Question: Unlike other JSON data , I have simple arrays of two.
'''
$scope.land = [ elephant, tiger, zebra ];
$scope.water = [ fish , octopus, crab];
'''
I want to put up the array in table using 'ng-repeat'. I tried this but data is not showing in proper format.
'''
<table class="table table-dark">
<thead>
<tr>
<th scope="col">LAND</th>
<th scope="col">WATER</th>
</tr>
</thead>
<tbody>
<tr ng-repeat="l in land track by $index">
<td>{{l}}</td>
<td>fish</td>
</tr>
</tbody>
</table>
'''
<URL>

new data :-
'''
$scope.land = [ 'tiger in zoo', 'tiger in jungle', 'zebra'];
$scope.water = [ 'fish in pond'];
'''
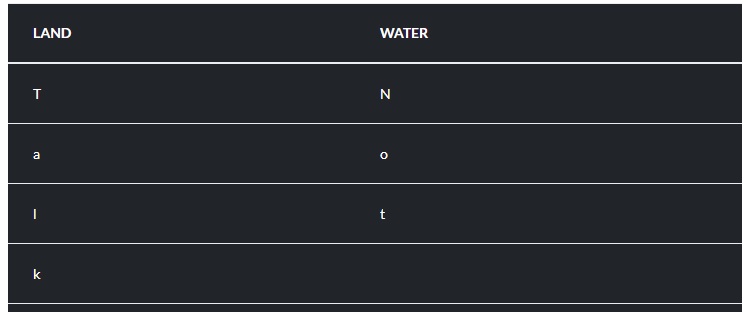
Answer: I think you are trying to display elements of two arrays next to each other (correct me if i'm wrong).
Here is a simple way to do that :
'''
angular.module('myApp', [])
.controller('TestCtrl', function ($scope) {
$scope.land = [ 'tiger in zoo', 'tiger in jungle', 'zebra'];
$scope.water = [ 'fish in pond'];
$scope.combined = [];
var maxLength = ($scope.land.length > $scope.water.length) ? $scope.land.length : $scope.water.length;
//length is to be determined
for(var index = 0; index < maxLength ; index++) {
$scope.combined.push({
land: ($scope.land[index]) ? $scope.land[index] : '',
water: ($scope.water[index]) ? $scope.water[index] : ''
});
}
})
'''
'''
<script src="https://cdnjs.cloudflare.com/ajax/libs/angular.js/1.7.5/angular.min.js"></script>
<div ng-app="myApp" ng-controller="TestCtrl">
<table class="table table-dark">
<thead>
<tr>
<th scope="col">LAND</th>
<th scope="col">WATER</th>
</tr>
</thead>
<tbody>
<tr ng-repeat="item in combined">
<td>{{item.land}}</td>
<td>{{item.water}}</td>
</tr>
</tbody>
</table>
</div>
'''